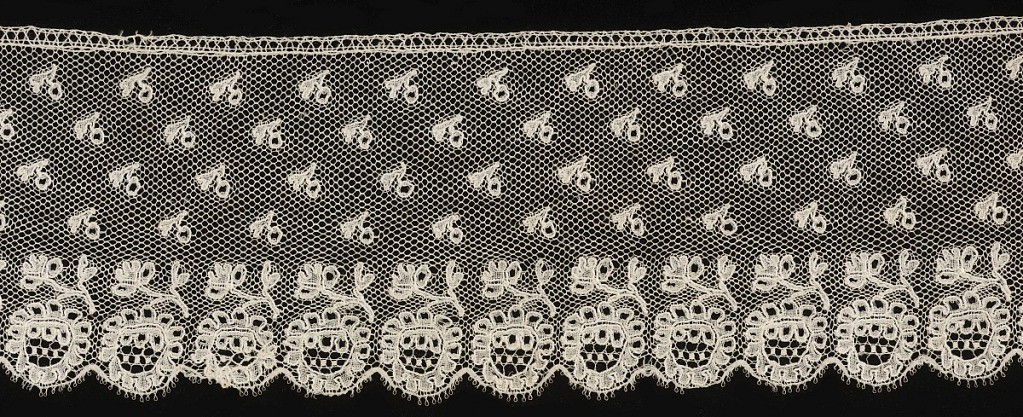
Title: Border
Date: early 19th century
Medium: linen Technique: bobbin lace, Mechlin style
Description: Bud sprays sprinkled in field above border of detached leaves and flower ornaments.